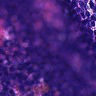
Metastatic tissue present: no